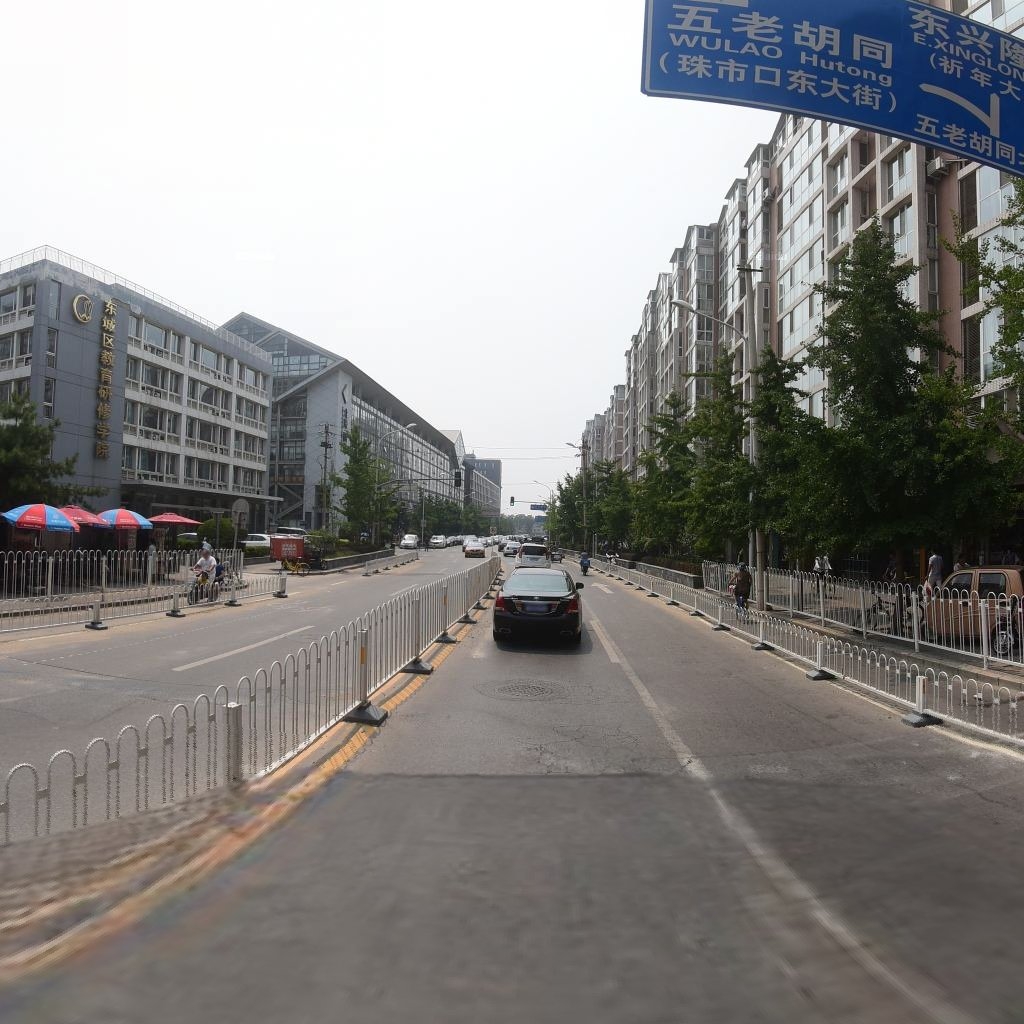
Region: Dongcheng
Road damage annotations: alligator crack, transverse crack, manhole cover, longitudinal crack